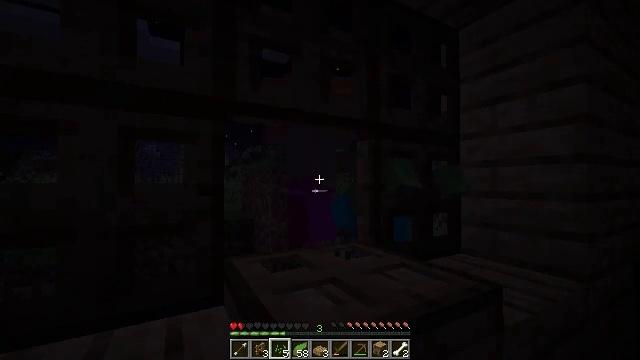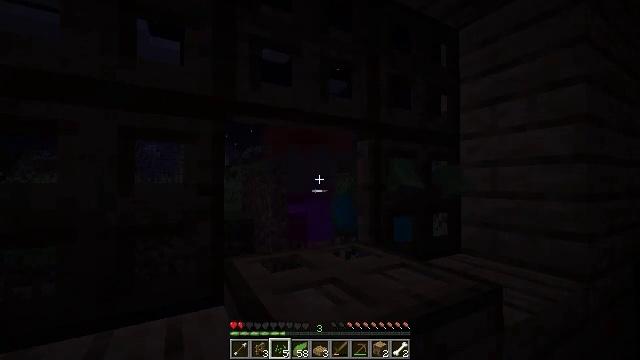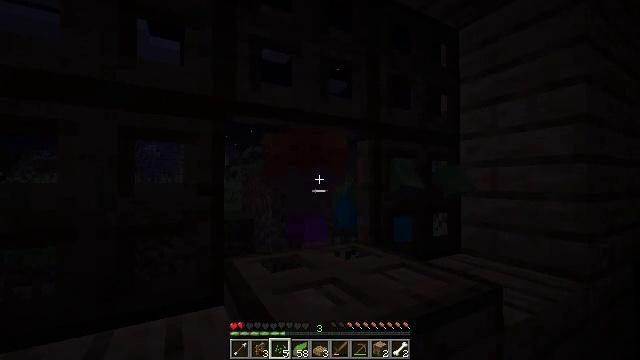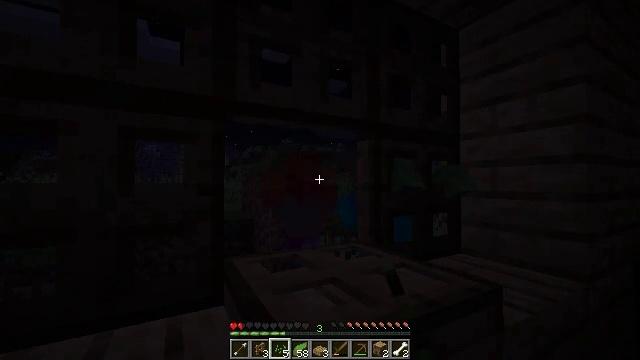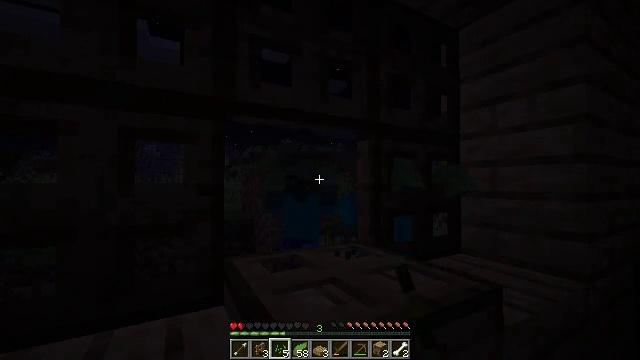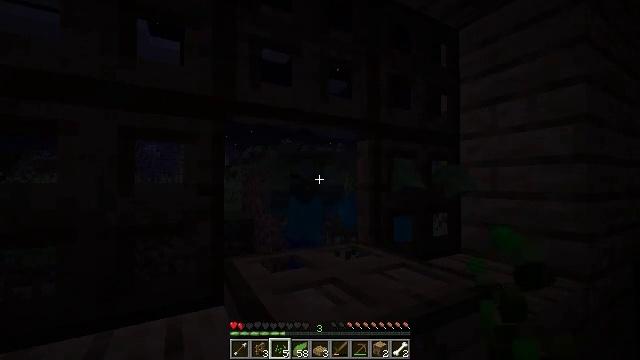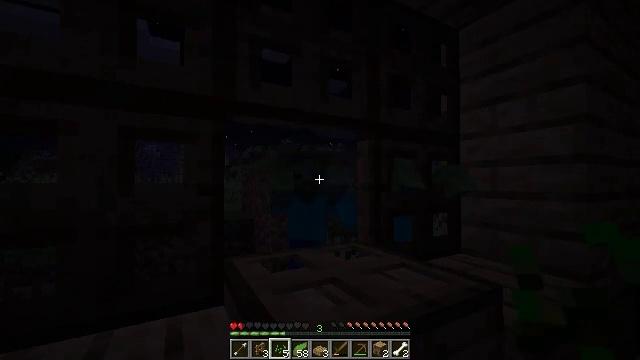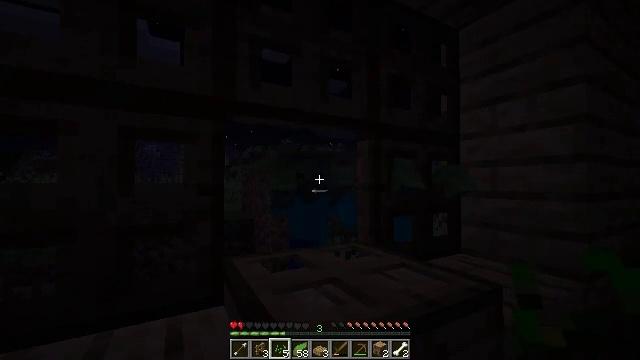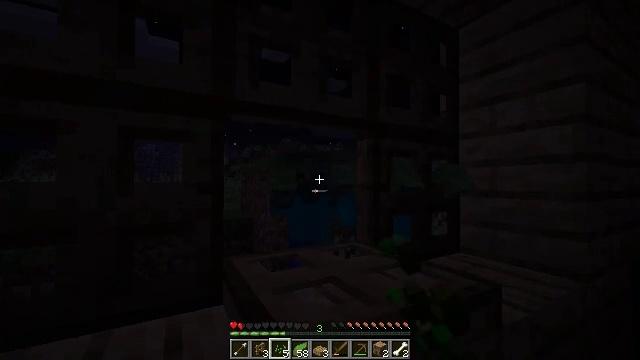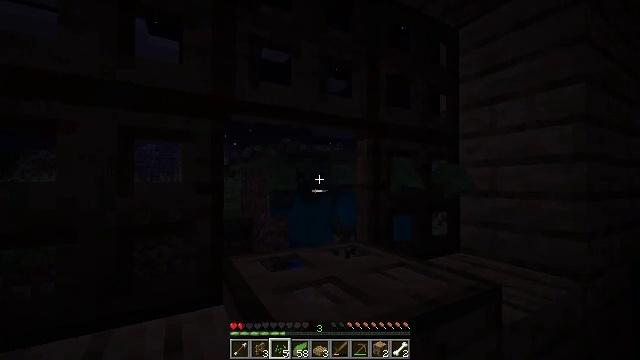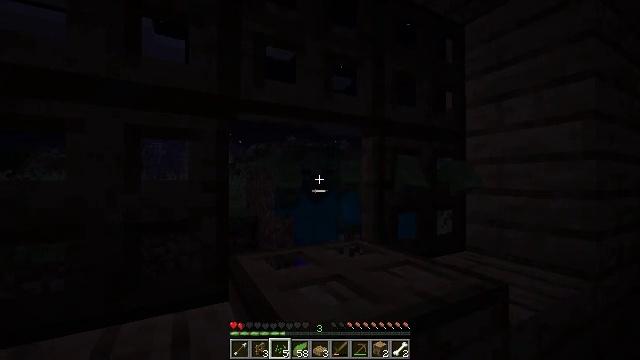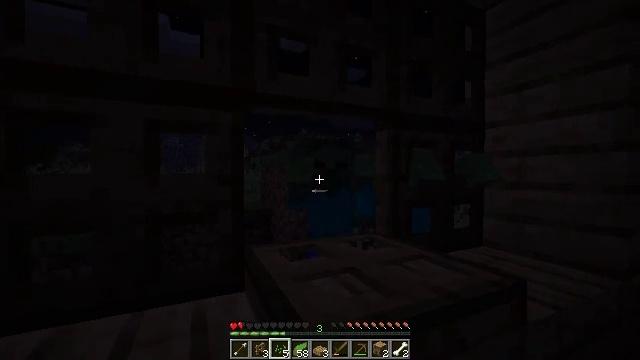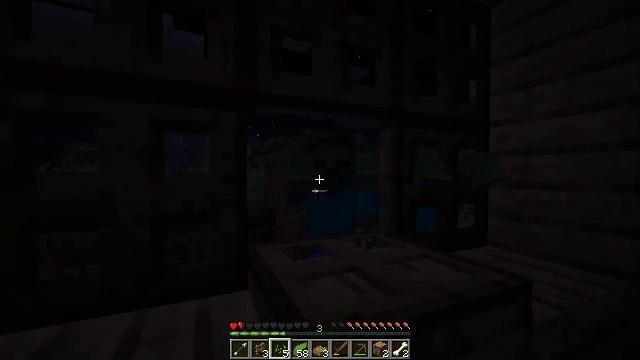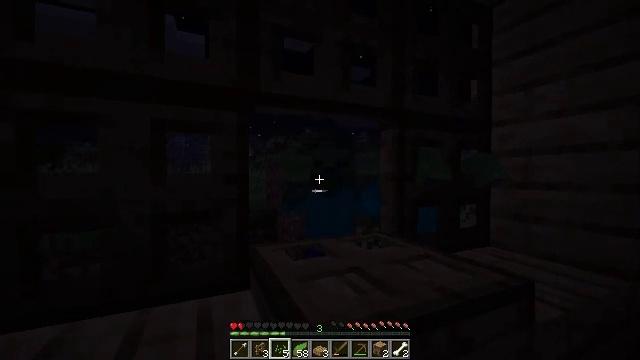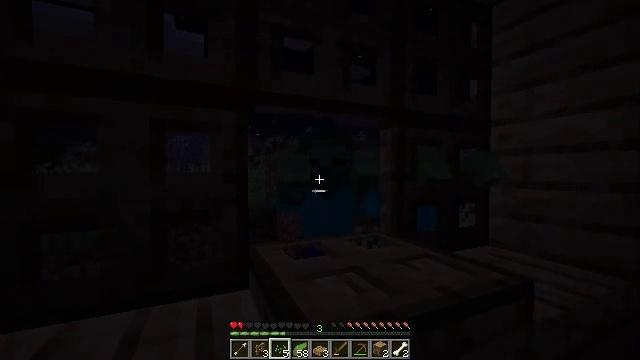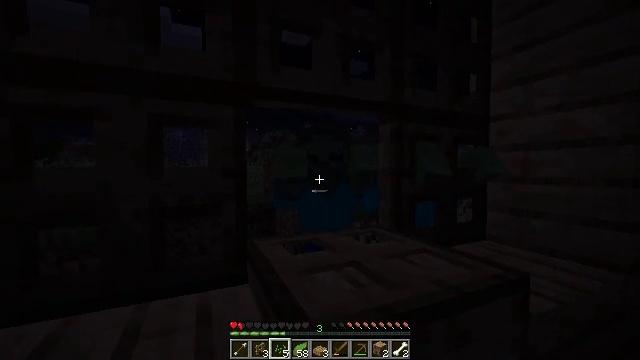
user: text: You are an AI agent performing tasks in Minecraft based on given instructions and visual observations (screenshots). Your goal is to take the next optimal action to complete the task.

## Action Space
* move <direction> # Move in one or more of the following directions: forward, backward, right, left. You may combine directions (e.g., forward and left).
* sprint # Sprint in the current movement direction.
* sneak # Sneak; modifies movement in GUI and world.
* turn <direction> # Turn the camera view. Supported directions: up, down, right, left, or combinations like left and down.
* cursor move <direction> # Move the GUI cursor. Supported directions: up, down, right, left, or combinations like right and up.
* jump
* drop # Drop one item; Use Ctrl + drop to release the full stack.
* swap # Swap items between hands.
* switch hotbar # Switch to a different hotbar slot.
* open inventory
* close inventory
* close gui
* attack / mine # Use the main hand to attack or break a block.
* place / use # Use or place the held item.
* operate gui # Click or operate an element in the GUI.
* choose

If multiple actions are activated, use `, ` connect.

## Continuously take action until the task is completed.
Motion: motion action
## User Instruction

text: Combat the zombie.
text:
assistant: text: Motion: attack / mine
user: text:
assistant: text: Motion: attack / mine
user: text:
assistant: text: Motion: attack / mine
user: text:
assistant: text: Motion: attack / mine
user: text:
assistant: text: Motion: attack / mine
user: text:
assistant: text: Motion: no_op
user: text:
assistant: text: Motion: attack / mine
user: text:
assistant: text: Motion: attack / mine
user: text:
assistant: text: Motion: attack / mine
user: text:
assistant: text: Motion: turn left
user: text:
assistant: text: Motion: turn left and down, attack / mine
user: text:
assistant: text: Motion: attack / mine
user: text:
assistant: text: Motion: attack / mine
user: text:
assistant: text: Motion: no_op
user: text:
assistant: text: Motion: turn down, attack / mine
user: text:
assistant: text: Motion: attack / mine
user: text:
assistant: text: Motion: attack / mine
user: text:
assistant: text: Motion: turn right
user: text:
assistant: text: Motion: attack / mine
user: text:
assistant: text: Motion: attack / mine
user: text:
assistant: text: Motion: attack / mine
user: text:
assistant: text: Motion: no_op
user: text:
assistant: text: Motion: no_op
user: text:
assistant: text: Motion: turn right and down
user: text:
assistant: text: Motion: turn right and up
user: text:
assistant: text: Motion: turn right
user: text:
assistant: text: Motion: no_op
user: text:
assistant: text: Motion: turn up
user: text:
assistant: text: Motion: move forward, turn left and up
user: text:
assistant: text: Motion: move forward, turn left and up